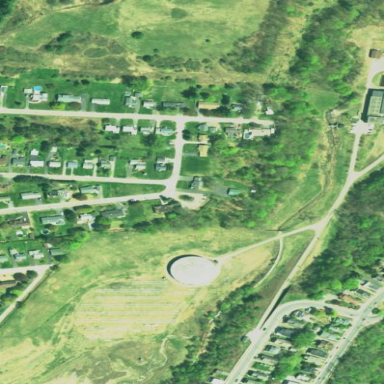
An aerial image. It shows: Wastewater plant.